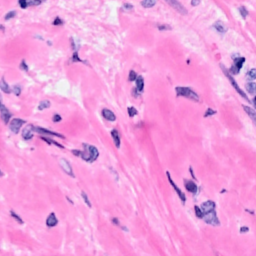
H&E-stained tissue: Breast